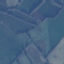
Land use / land cover class: Pasture